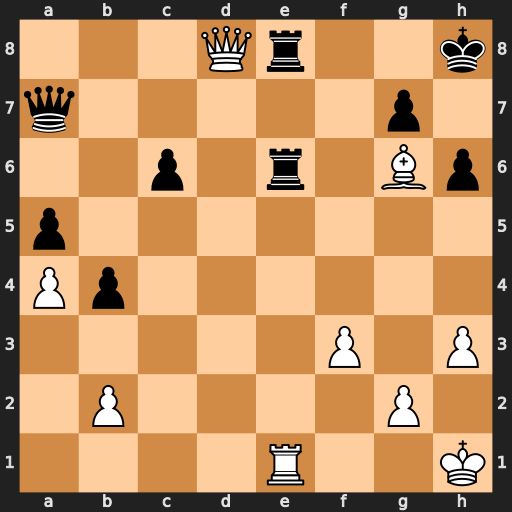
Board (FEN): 3Qr2k/q5p1/2p1r1Bp/p7/Pp6/5P1P/1P4P1/4R2K
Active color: w
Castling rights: -
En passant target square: -
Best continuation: Qxe8+ Rxe8 Rxe8#